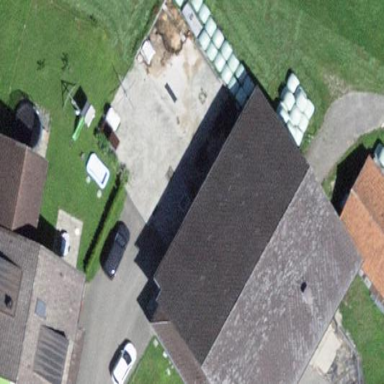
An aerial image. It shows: Farmyard area.